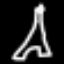
Label: The Eiffel Tower